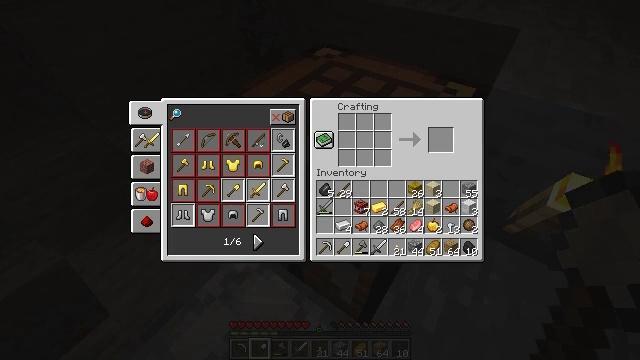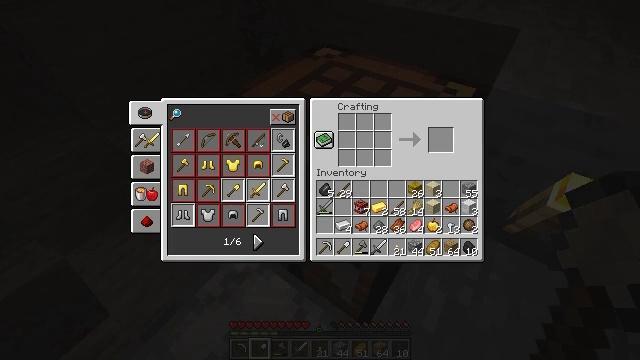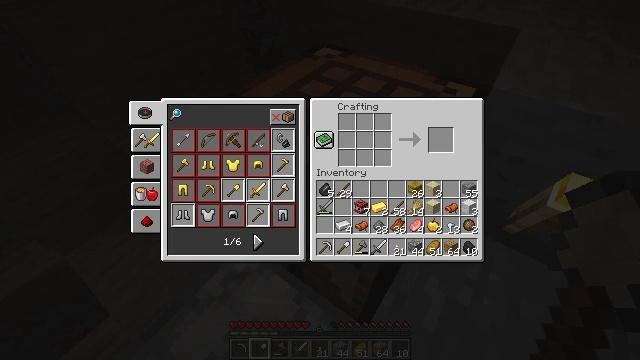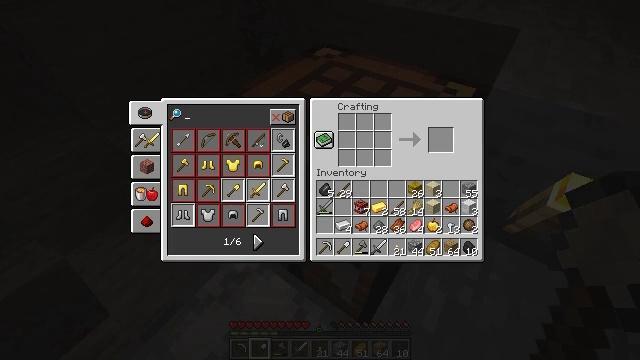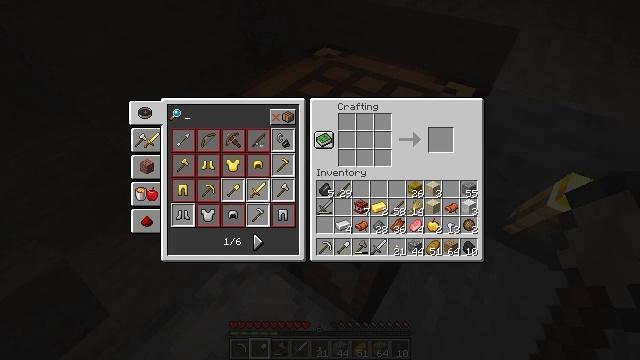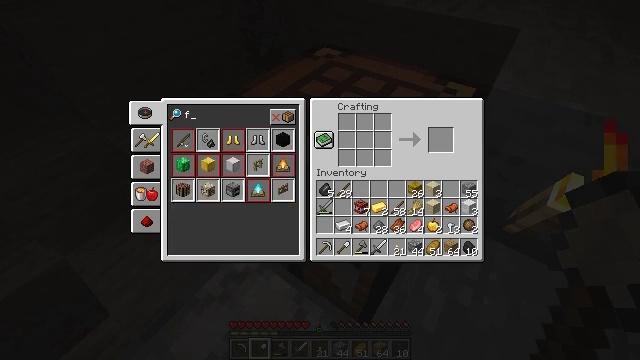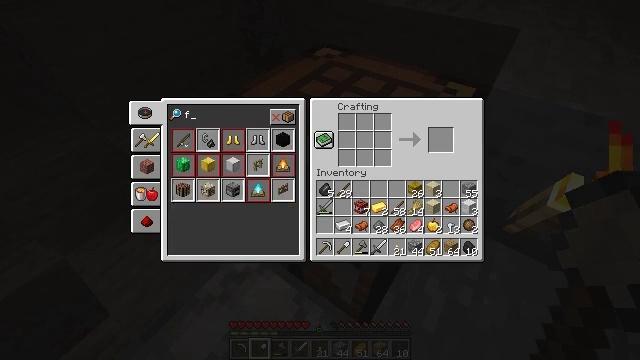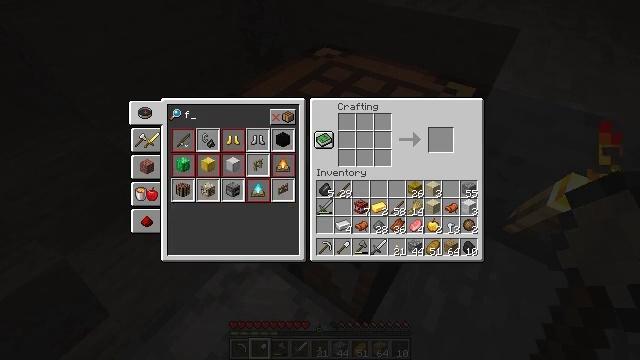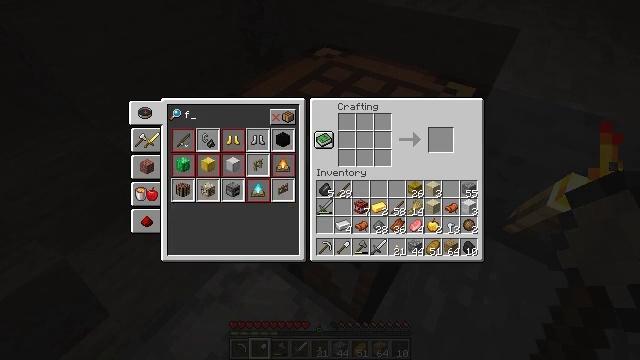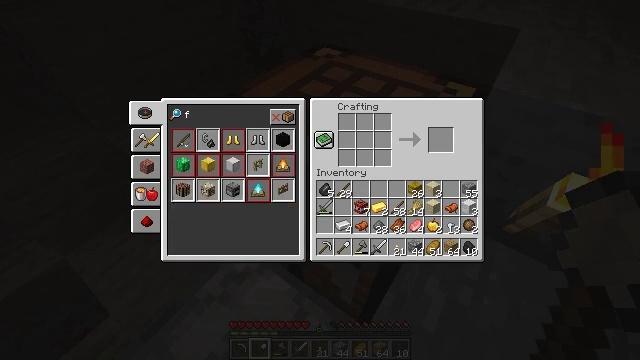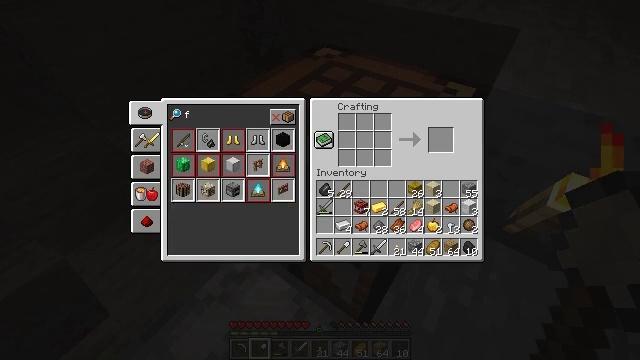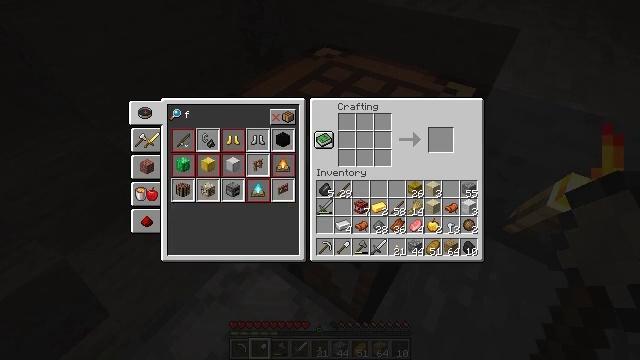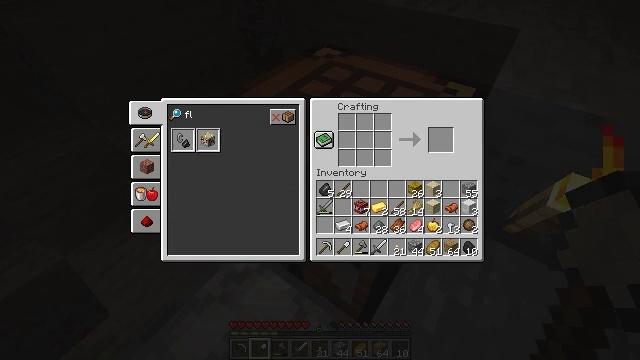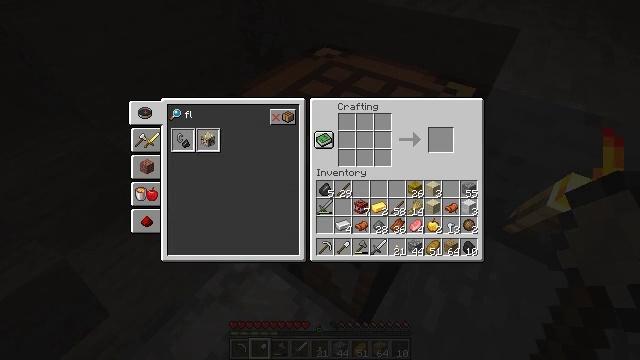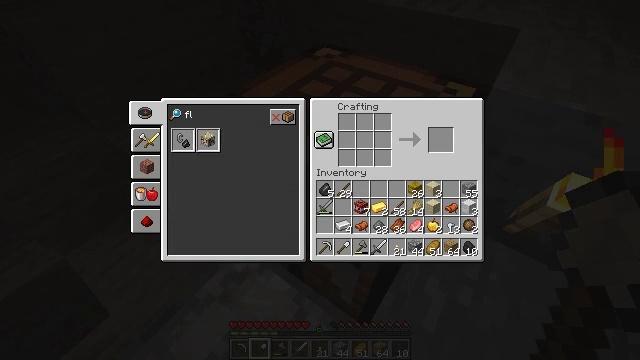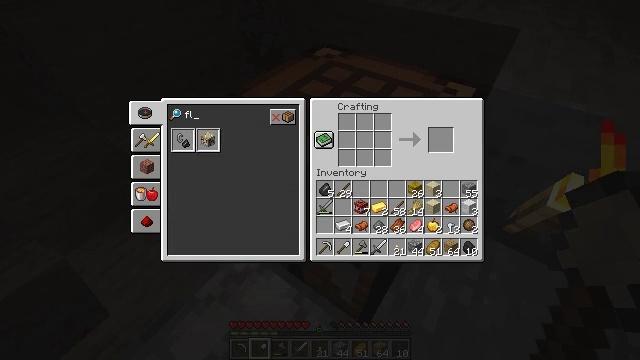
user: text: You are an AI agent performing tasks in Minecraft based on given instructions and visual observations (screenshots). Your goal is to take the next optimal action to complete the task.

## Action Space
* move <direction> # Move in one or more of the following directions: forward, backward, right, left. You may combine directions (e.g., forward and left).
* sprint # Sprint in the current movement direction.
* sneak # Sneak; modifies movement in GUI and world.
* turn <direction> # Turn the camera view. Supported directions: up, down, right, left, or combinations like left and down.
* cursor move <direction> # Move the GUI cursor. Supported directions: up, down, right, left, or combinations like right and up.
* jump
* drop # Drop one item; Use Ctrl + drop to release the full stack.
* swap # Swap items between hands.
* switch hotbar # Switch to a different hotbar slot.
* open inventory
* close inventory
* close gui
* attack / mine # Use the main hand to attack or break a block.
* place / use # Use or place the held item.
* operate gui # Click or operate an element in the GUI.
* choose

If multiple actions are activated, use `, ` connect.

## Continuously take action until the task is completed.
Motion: motion action
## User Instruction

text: Open the crafting grid and craft flint and steel with an iron ingot and flint.
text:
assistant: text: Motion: no_op
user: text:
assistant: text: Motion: no_op
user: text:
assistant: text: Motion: no_op
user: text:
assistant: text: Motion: no_op
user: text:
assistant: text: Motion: no_op
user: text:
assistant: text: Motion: no_op
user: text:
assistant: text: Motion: no_op
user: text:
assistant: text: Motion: no_op
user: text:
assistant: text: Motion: no_op
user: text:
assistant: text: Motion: no_op
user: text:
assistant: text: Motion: no_op
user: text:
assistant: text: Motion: no_op
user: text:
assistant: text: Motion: no_op
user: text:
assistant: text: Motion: no_op
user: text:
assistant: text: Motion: no_op
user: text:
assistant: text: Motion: no_op
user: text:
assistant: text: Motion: no_op
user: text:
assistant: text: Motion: no_op
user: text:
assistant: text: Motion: no_op
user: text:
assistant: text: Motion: no_op
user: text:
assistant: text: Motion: no_op
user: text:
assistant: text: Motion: no_op
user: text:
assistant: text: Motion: no_op
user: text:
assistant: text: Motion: no_op
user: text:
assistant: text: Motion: no_op
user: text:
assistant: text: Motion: no_op
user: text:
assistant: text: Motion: no_op
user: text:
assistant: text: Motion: no_op
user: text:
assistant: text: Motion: no_op
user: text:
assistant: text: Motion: no_op